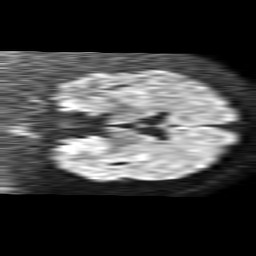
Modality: TRACE
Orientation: coronal
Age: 60
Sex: male
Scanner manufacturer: philips
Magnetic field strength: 1.5 T
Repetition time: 4.177 s
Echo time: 0.0766 s